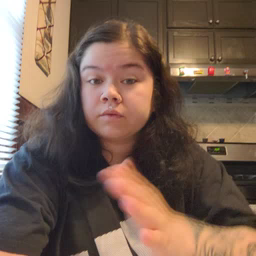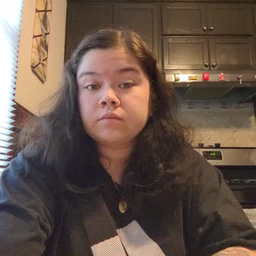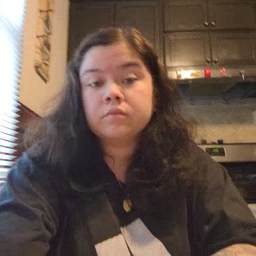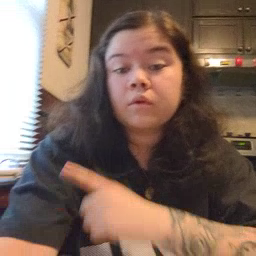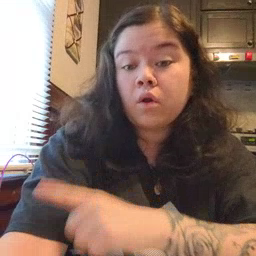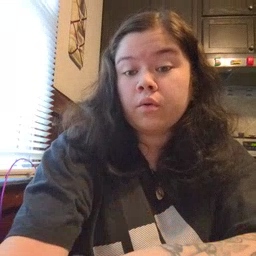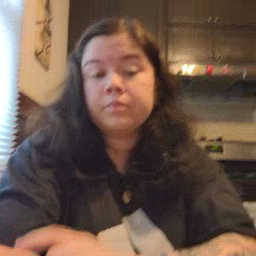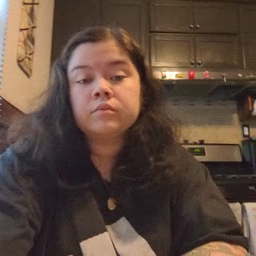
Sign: arm